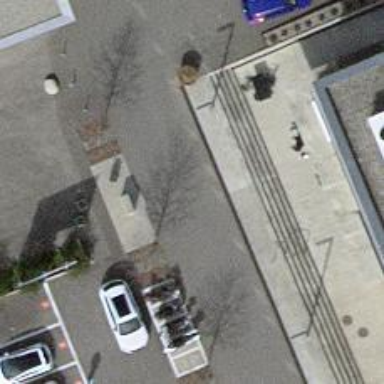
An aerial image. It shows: Asphalt sidewalk along the footway.